Question: I am struggling to include my js files with grunt. Since I use Angularjs, I need grunt to import so many js files I have. This is my /public directory structure:

'''
module.exports = function (grunt) {
grunt.loadNpmTasks('grunt-include-source');
grunt.initConfig({
includeSource: {
options: {
basePath: 'public/js',
templates: {
html: {
js: '<script src="{filePath}"></script>',
js: '<script src="/controllers/{filePath}"></script>',
js: '<script src="/services/{filePath}"></script>',
js: '<script src="/filters/{filePath}"></script>',
}
}
},
myTarget: {
files: {
'public/views/layouts/master_layout.html': 'public/views/layouts/master_layout.html'
}
}
}
});
grunt.registerTask('build',[
'includeSource'
]);
};
'''
I want to import all js file inside
1. /public/js
2. /public/js/controllers
3. /public/js/services
4. /public/js/filters
I want to import those js files into my main layout which is located in:
> public/views/layouts/master_layout.html
I placed this comment inside master_layout.html
'''
<!-- include: "type": "css", "files": "*.css" -->
<!-- include: "type": "js", "files": "*.js" -->
'''
And run command 'grunt build'. There's no warning or something like that. But what grunt only does is replacing that comment with js files in '/public/js' folder.
Please help. Thanks.
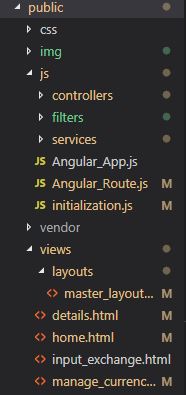
Answer: To have your JavaScript files included in main_layout.html automatically during Grunt build or Grunt serve, first install the "grunt-include-source" plugin by running npm install grunt-include-source --save-dev and then add the below in the files:
Add the app variable config to grunt.initConfig
'''
app: {
// Application variables
scripts: [
// JS files to be included by includeSource task into index.html
'scripts/app/app.js',
'scripts/app/app.constants.js',
'scripts/components/**/*.js',
'scripts/app/**/*.js'
]
}
'''
Add the includeSource config at the end under the watch task in grunt.initConfig:
'''
includeSource: {
// Task to include files into index.html
options: {
basePath: 'src/main/webapp',
baseUrl: '',
ordering: 'top-down'
},
app: {
files: {
'src/main/webapp/index.html': 'src/main/webapp/index.html'
// you can add karma config as well here if want inject to karma as well
}
}
}
'''
Add the includeSource task to grunt.initConfig
'''
grunt.registerTask('serve', [
'clean:server',
'wiredep',
'includeSource',
'ngconstant:dev',
'concurrent:server',
'browserSync',
'watch'
]);
'''
Add the includeSource task to the serve and build tasks so that it is included in the workflow
'''
grunt.registerTask('build', [
'clean:dist',
'wiredep:app',
'includeSource',
'ngconstant:prod',
'useminPrepare',
'ngtemplates',
'concurrent:dist',
'concat',
'copy:dist',
'ngAnnotate',
'cssmin',
'newer:autoprefixer',
'uglify',
'rev',
'usemin',
'htmlmin'
]);
'''
Add the needles to the main_layout.html file so that includeSource can inject JS files there
'''
<!-- build:js({.tmp,src/main/webapp}) scripts/app.js -->
<!-- !DO NOT EDIT! autogenerated includes, see Gruntfile.js -->
<!-- include: "type": "js", "files": "<%= app.scripts %>" -->
<!-- Files willbe added here by includeSource-->
<!-- /include -->
<!-- endbuild -->
'''